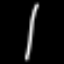
Label: line